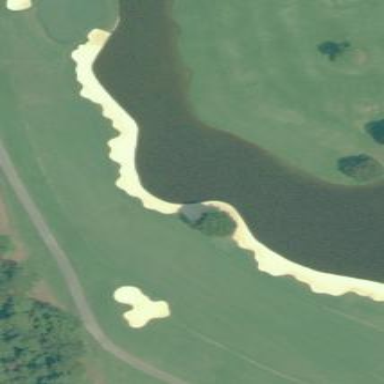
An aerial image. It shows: Golf fairway surrounded by grass.